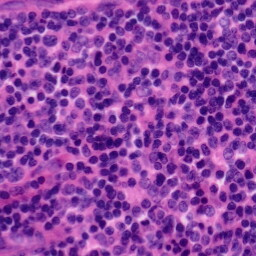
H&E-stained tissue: Tonsil